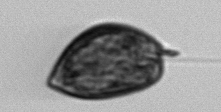
Label: Prorocentrum_micans